Question: I'm hoping this is a simple question. I recently installed MySQL Workbench, and thought everything was going fine, until I noticed the output of messages at the bottom. They're in a foreign language. See attached screenshot. I tried the same queries in phpMyAdmin and get similar results.
Server connection collation: utf8mb4_general_ci (I tried to change to utf8_general_ci but it won't let me)

Any help is greatly appreciated.
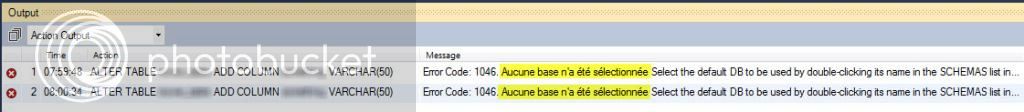
Answer: Try changing your file to the following:
'''
lc-messages=en_US
'''
or run the command prompt and in the mysql prompt do:
'''
SET lc_messages = 'en_US';
'''
Check the following <URL>